Question: Ive styled the :active state of a link already but when you click it in Chrome you get a blue outline as you can see in the 2nd button below:

How can I disable this styling, ideally for all browsers?
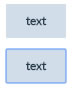
Answer: > a { border: 0 }
You should edit the anchor tag's global CSS, not just for its active state. Also, look into modernizr.